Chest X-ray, PA view. Patient: 21 years old, sex F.
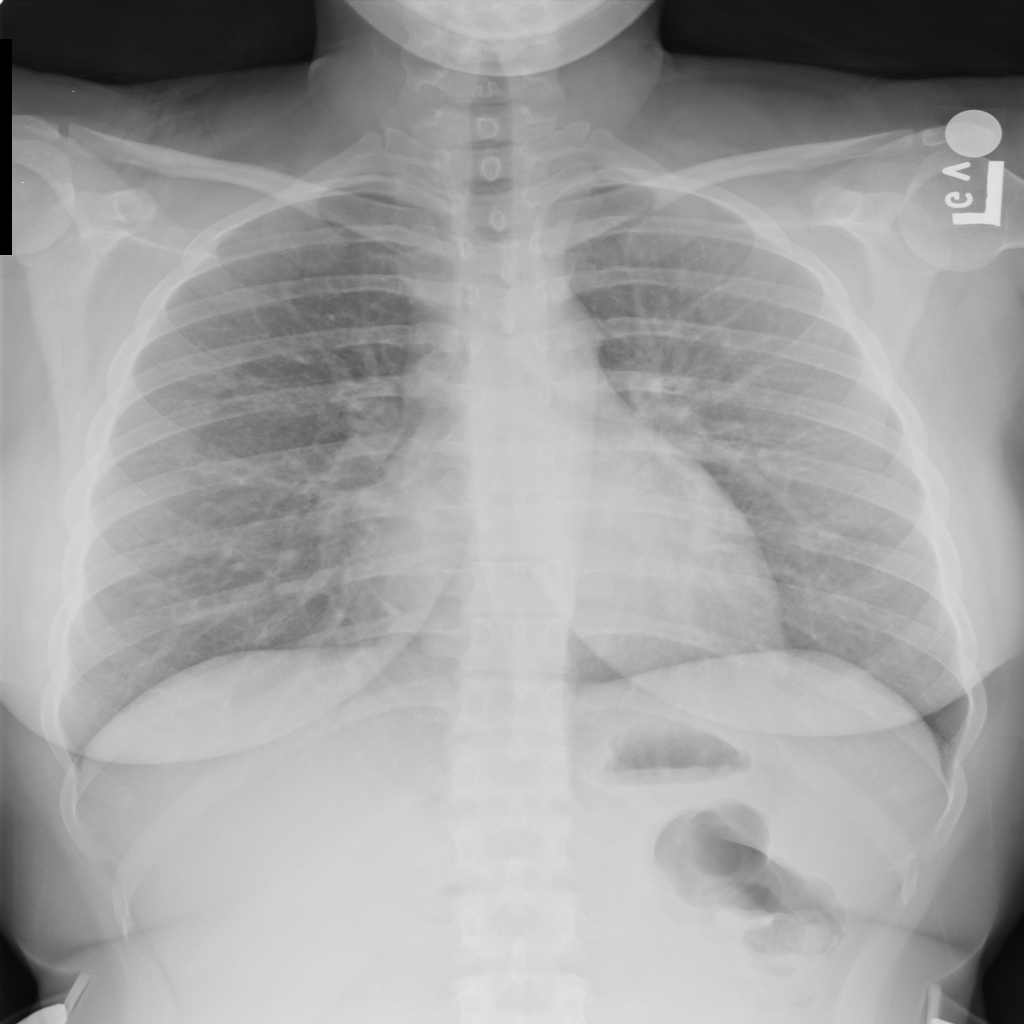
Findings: No Finding